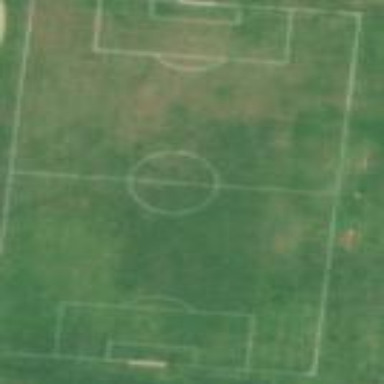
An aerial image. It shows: Soccer pitch for leisure land activities.